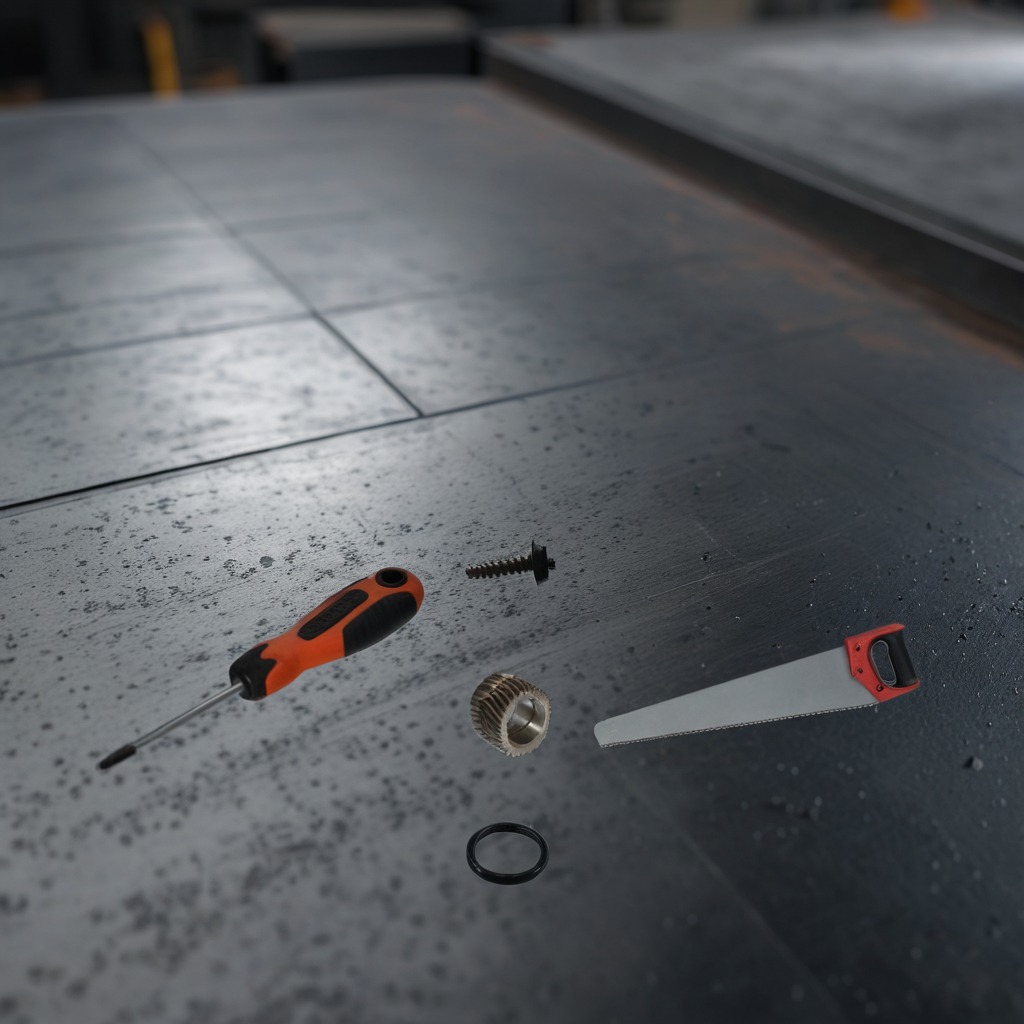
A rubber o-ring, a steel gear with teeth, a metal machine screw, a handheld metal saw, and a screwdriver are lying on a cold steel table in a mining workshop.